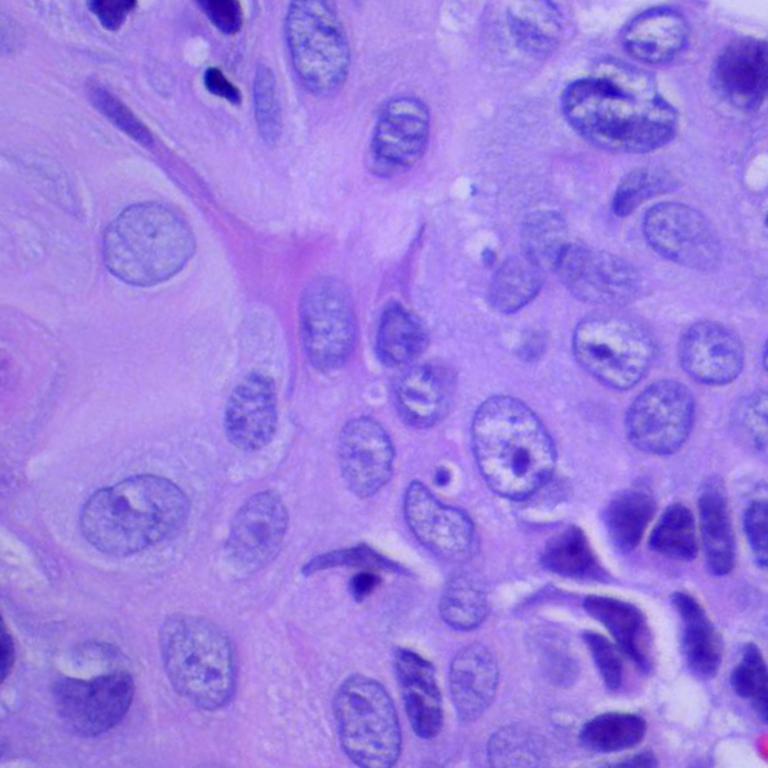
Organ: lung
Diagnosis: squamous carcinomas